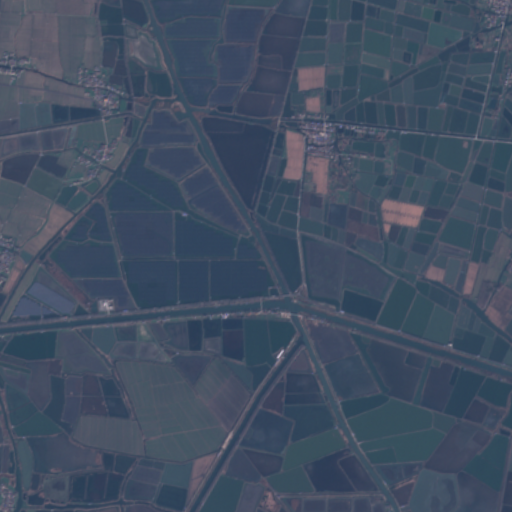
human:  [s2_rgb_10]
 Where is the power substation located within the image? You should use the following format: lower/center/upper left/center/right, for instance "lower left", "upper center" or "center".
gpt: The power substation is located in the center left of the image.
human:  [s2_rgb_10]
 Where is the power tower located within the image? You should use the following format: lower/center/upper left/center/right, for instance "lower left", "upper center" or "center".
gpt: The power tower is located in the upper left of the image.
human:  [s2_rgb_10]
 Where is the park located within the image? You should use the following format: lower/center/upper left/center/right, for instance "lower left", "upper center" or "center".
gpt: There is no park in the image.